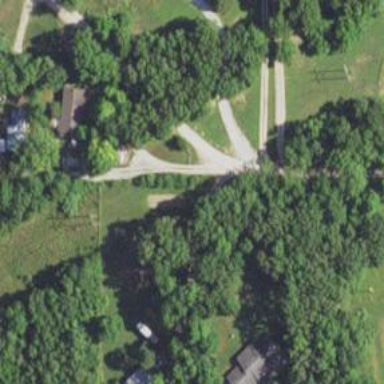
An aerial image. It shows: Residential road.